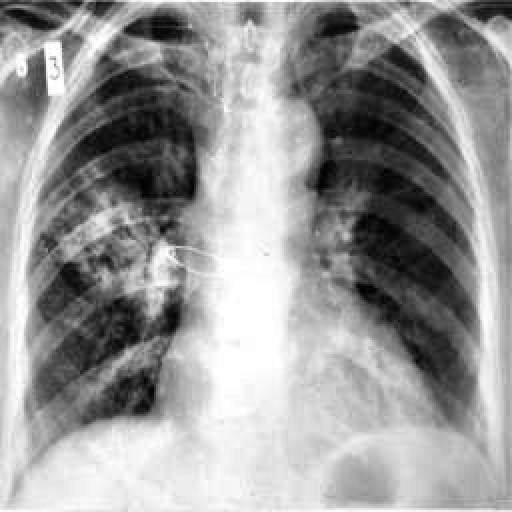
Finding: TUBERCULOSIS